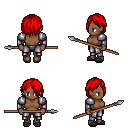
a pixel art fantasy rpg character, female body template, human, dark skin, steel arm armor, metal pants, red bangs hairstyle, gray slippers, spear, four views (front, back, left, right), 2x2 character sprite sheet, small pixel art, hard edges, no anti-aliasing